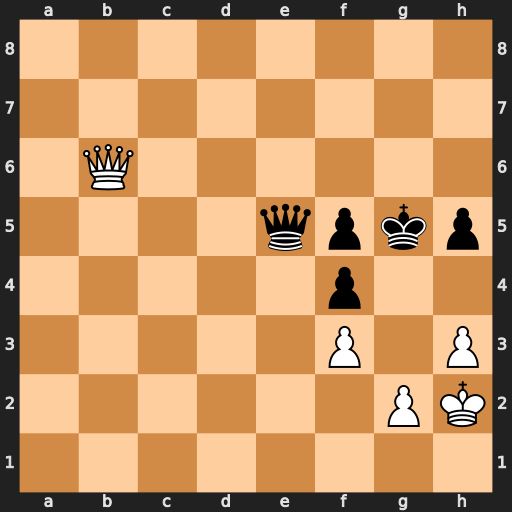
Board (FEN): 8/8/1Q6/4qpkp/5p2/5P1P/6PK/8
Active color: w
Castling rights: -
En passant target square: -
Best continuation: h4+ Kxh4 Qd8+ Qf6 Qxf6#